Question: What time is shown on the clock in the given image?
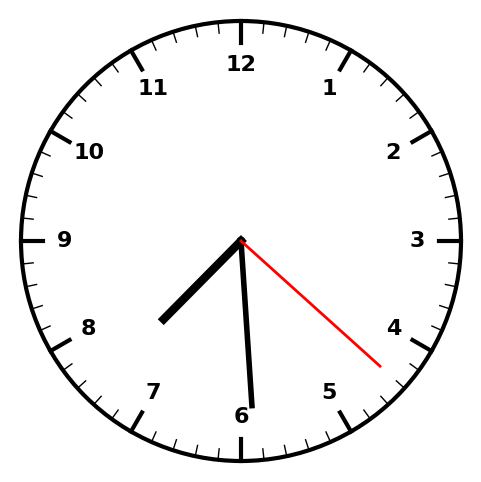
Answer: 07:29:22